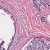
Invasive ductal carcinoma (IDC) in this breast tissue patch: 0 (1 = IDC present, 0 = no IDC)